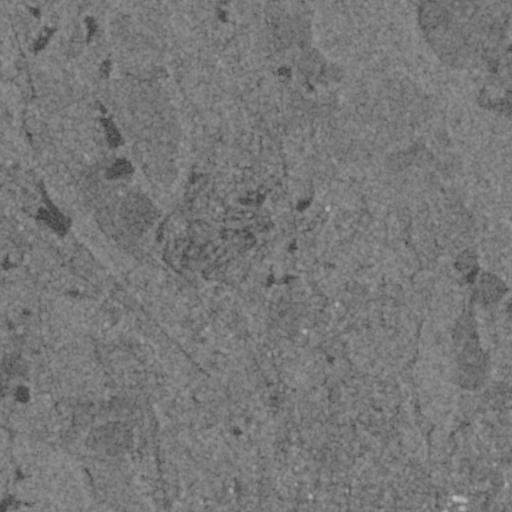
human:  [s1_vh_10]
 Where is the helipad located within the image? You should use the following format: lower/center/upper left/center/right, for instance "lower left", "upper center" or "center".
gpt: The helipad is located in the lower center of the image.
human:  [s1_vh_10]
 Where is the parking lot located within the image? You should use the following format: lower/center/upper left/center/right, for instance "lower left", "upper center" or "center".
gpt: The parking lot is located in the lower center of the image.
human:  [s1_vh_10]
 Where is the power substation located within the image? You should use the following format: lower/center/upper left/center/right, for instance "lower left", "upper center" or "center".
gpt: The power substation is located in the lower right of the image.
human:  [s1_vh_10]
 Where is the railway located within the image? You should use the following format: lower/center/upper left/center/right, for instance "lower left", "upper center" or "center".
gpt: The railway is located in the lower right of the image.
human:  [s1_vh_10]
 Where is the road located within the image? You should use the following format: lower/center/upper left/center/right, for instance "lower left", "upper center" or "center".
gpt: There is no road in the image.

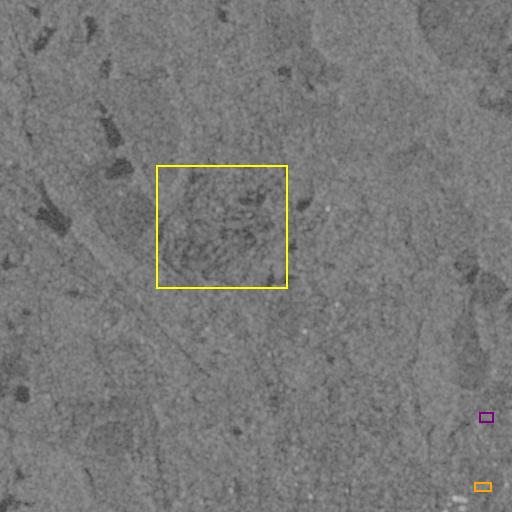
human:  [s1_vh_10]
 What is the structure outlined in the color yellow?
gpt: The structure outlined in yellow is a park.
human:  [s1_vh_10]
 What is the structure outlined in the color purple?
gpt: The structure outlined in purple is a power substation.
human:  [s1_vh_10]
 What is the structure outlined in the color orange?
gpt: The structure outlined in orange is a building.
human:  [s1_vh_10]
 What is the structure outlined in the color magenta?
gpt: There is no magenta outline.